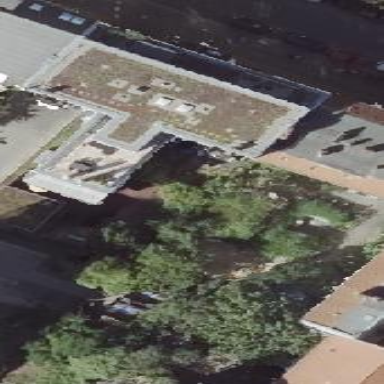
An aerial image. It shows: Residential building with gambrel roof made of red roof tiles. The building itself has grey color.